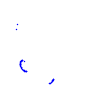
Particle: proton